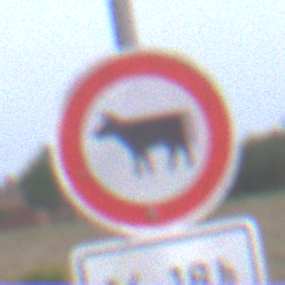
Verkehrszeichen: VerbotViehtrieb
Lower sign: ZeitangabenOhneBeschraenkungAufWochentage1
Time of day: SunriseSunset
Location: Outdoor (Nature)
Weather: Overcast
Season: NotSpecified
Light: Natural